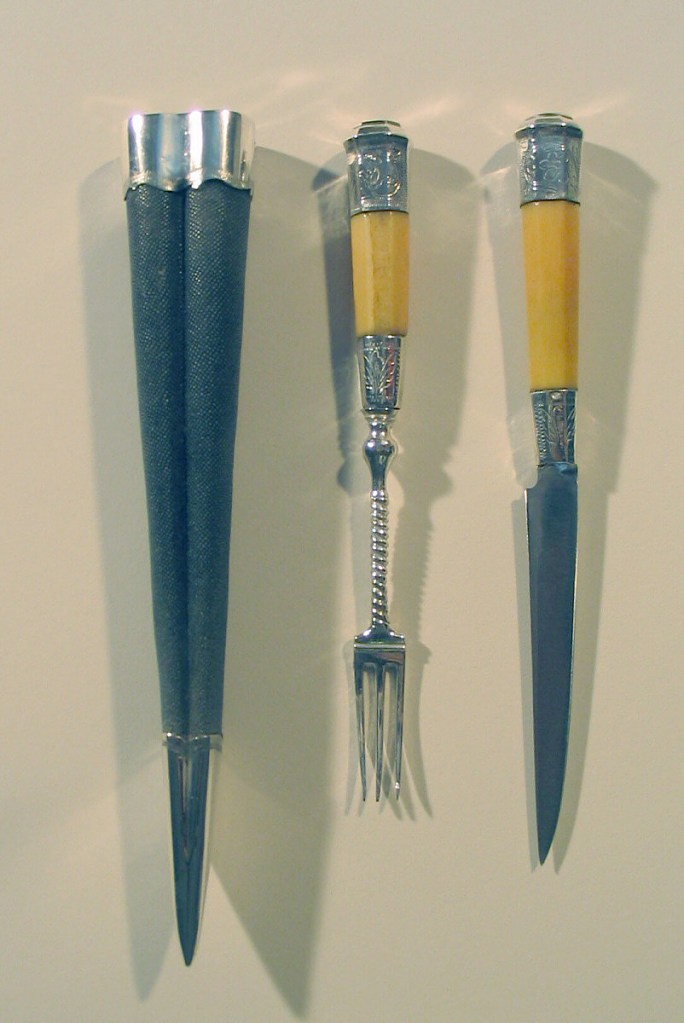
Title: Knife from Traveling Cutlery Set
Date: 18th century or 19th century
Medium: steel, silver, ivory
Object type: knife
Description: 1985-103-137-a/c: Shagreen case for two implements, silver cap and t...;     1985-103-137-a: Sharkskin case for two implements. Silver cap at t...;     1985-103-137-b: Knife with steel blade with straight lower edge an...;     1985-103-137-c: Fork with three curved tines, long baluster neck, ...